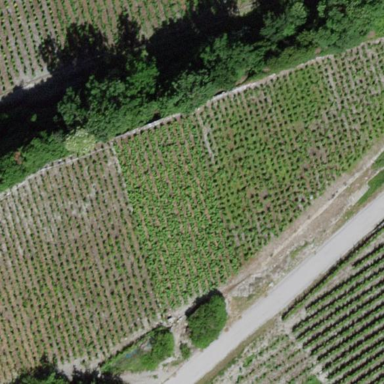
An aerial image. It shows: Vineyard where grapes are grown.